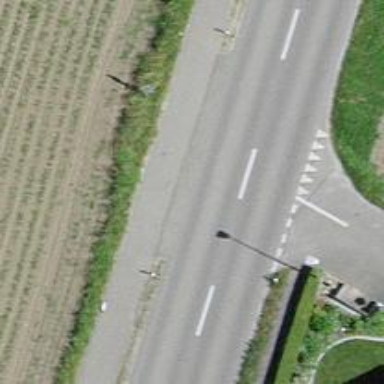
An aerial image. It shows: Asphalt road classified as tertiary.